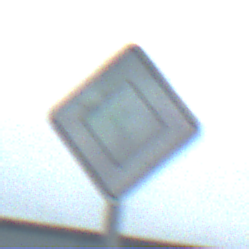
Verkehrszeichen: Vorfahrtsstrasse
Umgebung: Outdoor, Suburban
Tageszeit: Midday
Wetter: Overcast
Licht: Natural
Jahreszeit: NotSpecified
Kontrast: LowContrast